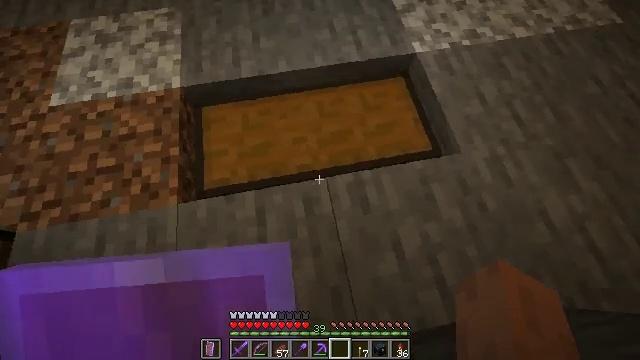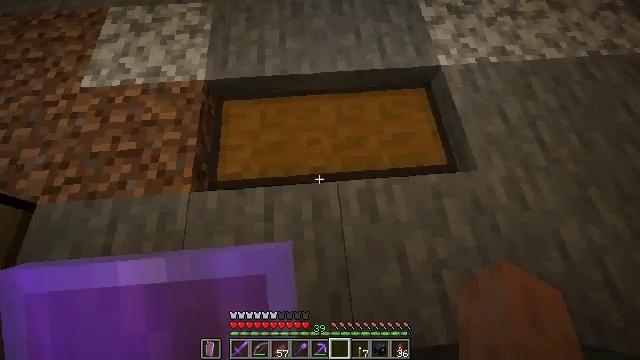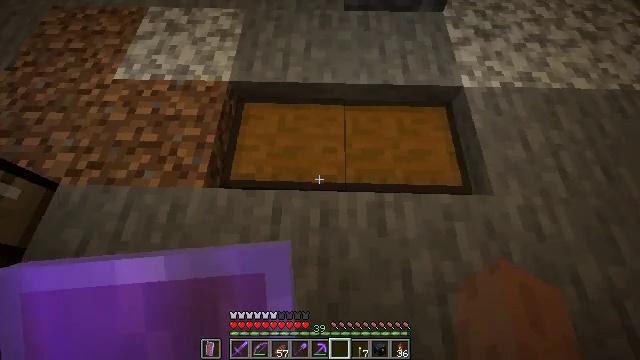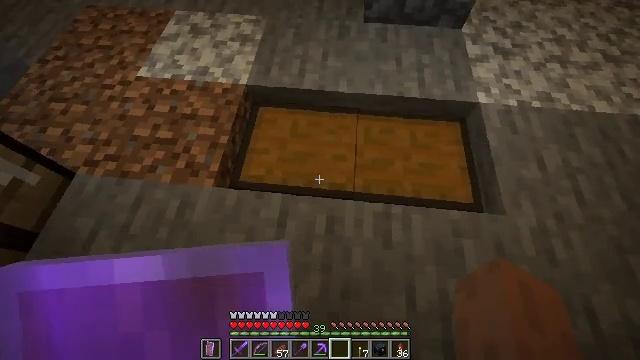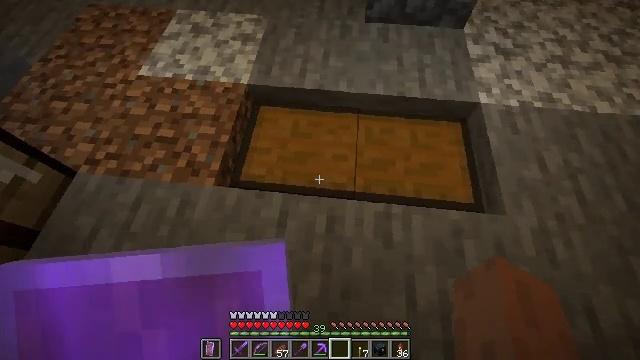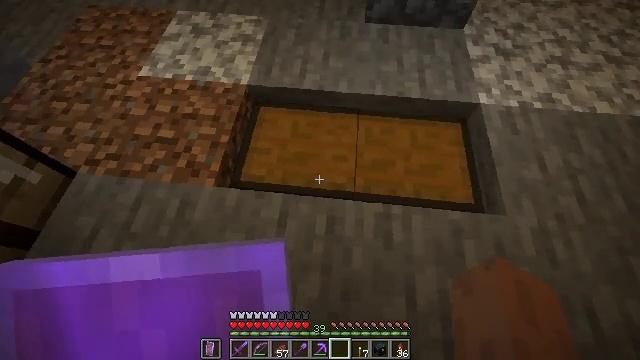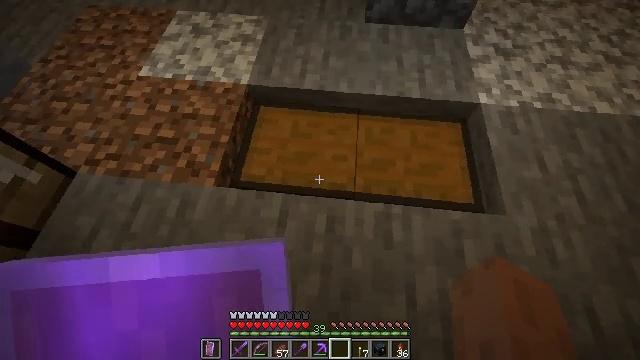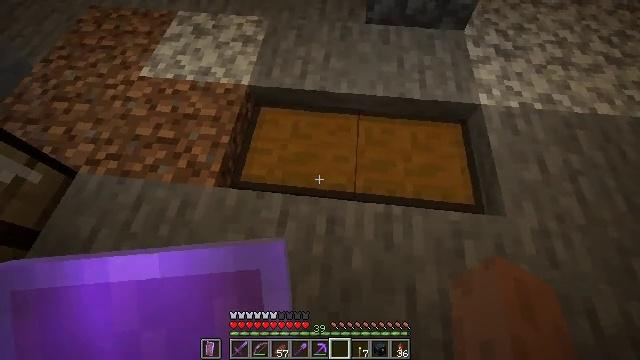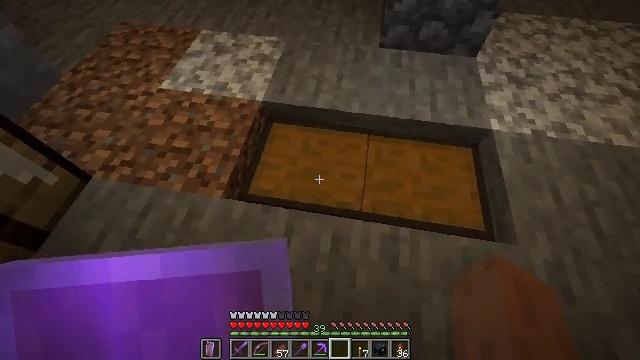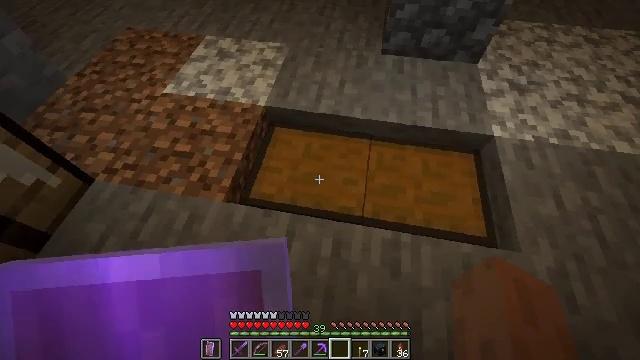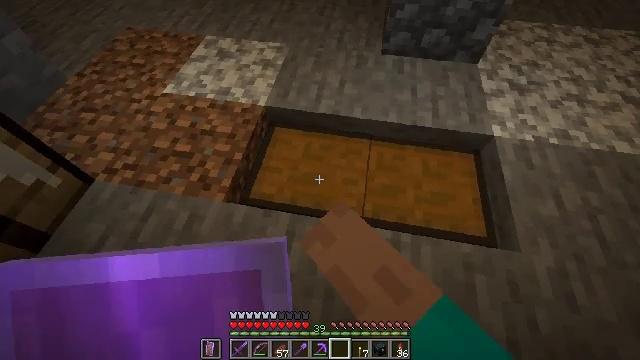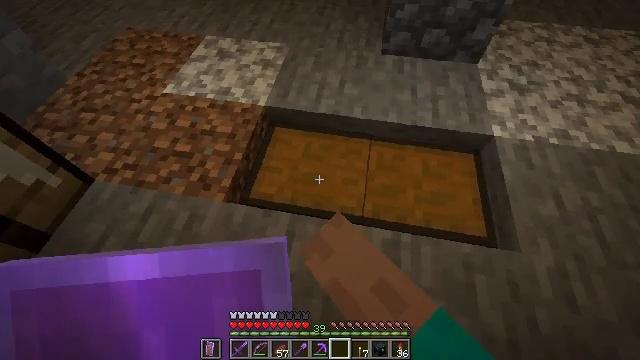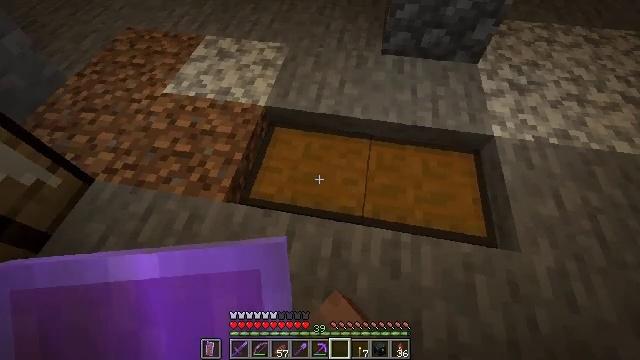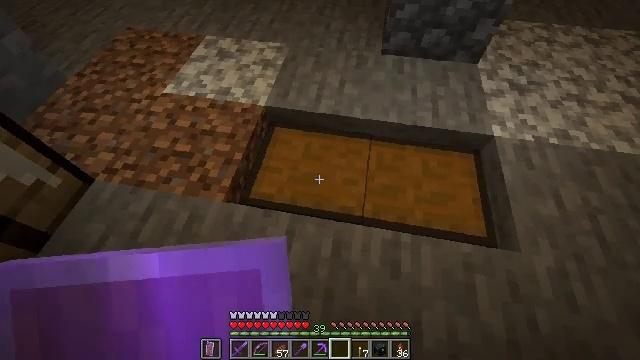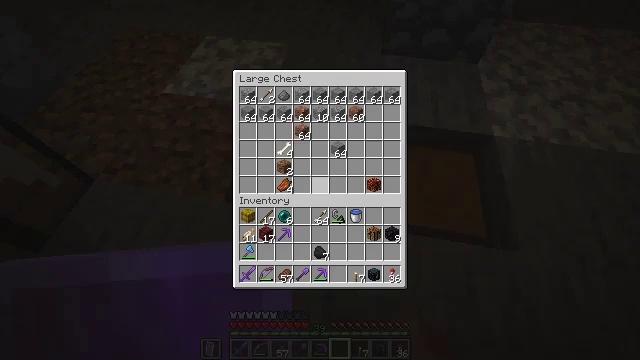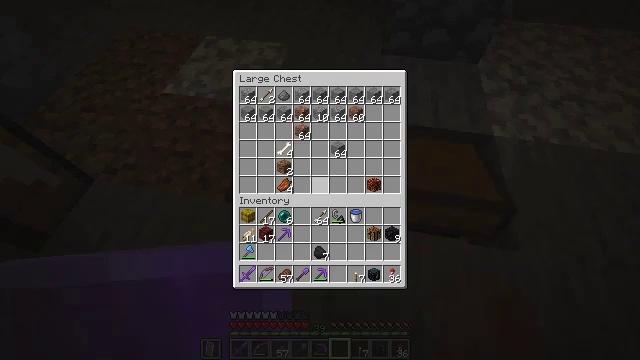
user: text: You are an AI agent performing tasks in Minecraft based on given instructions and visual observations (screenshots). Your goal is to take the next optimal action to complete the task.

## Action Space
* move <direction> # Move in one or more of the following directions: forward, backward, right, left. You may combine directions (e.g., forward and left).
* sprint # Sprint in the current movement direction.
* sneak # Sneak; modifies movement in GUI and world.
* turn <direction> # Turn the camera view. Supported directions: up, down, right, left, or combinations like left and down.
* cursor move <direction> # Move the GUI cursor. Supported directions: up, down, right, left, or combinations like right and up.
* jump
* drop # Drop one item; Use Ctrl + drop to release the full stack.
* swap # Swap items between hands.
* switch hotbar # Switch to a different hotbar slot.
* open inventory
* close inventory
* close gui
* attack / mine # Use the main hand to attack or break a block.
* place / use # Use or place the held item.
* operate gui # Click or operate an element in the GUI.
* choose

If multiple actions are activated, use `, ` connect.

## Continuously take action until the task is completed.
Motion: motion action
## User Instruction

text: Open a furnace to smelt glass.
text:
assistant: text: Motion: turn left
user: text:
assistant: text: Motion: turn left and up
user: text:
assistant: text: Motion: turn left and up
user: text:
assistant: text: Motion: no_op
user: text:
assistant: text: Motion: no_op
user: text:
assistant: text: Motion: no_op
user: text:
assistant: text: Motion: no_op
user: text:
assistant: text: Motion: turn left and up
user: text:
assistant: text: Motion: turn up, use / place
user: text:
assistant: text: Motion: use / place
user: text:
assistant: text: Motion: use / place
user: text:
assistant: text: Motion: use / place
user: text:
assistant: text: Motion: no_op
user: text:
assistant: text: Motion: no_op
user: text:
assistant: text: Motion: no_op
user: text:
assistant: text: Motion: no_op
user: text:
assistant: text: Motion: no_op
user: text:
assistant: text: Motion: no_op
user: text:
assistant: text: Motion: no_op
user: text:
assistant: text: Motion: no_op
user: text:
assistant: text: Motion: no_op
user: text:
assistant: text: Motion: no_op
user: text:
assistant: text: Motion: no_op
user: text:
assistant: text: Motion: no_op
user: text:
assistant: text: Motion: no_op
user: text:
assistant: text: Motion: no_op
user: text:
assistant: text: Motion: no_op
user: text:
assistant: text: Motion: turn up
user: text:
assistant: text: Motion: sneak, turn left and up
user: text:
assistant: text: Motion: sneak